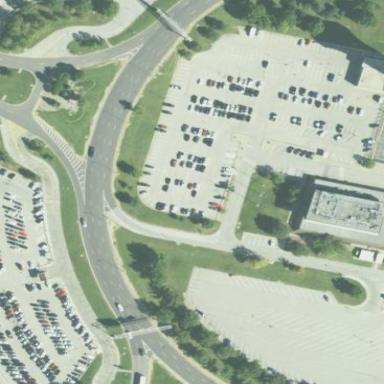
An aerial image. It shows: Multi-storey parking facility.